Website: crate-barrel
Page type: delivery-shipping
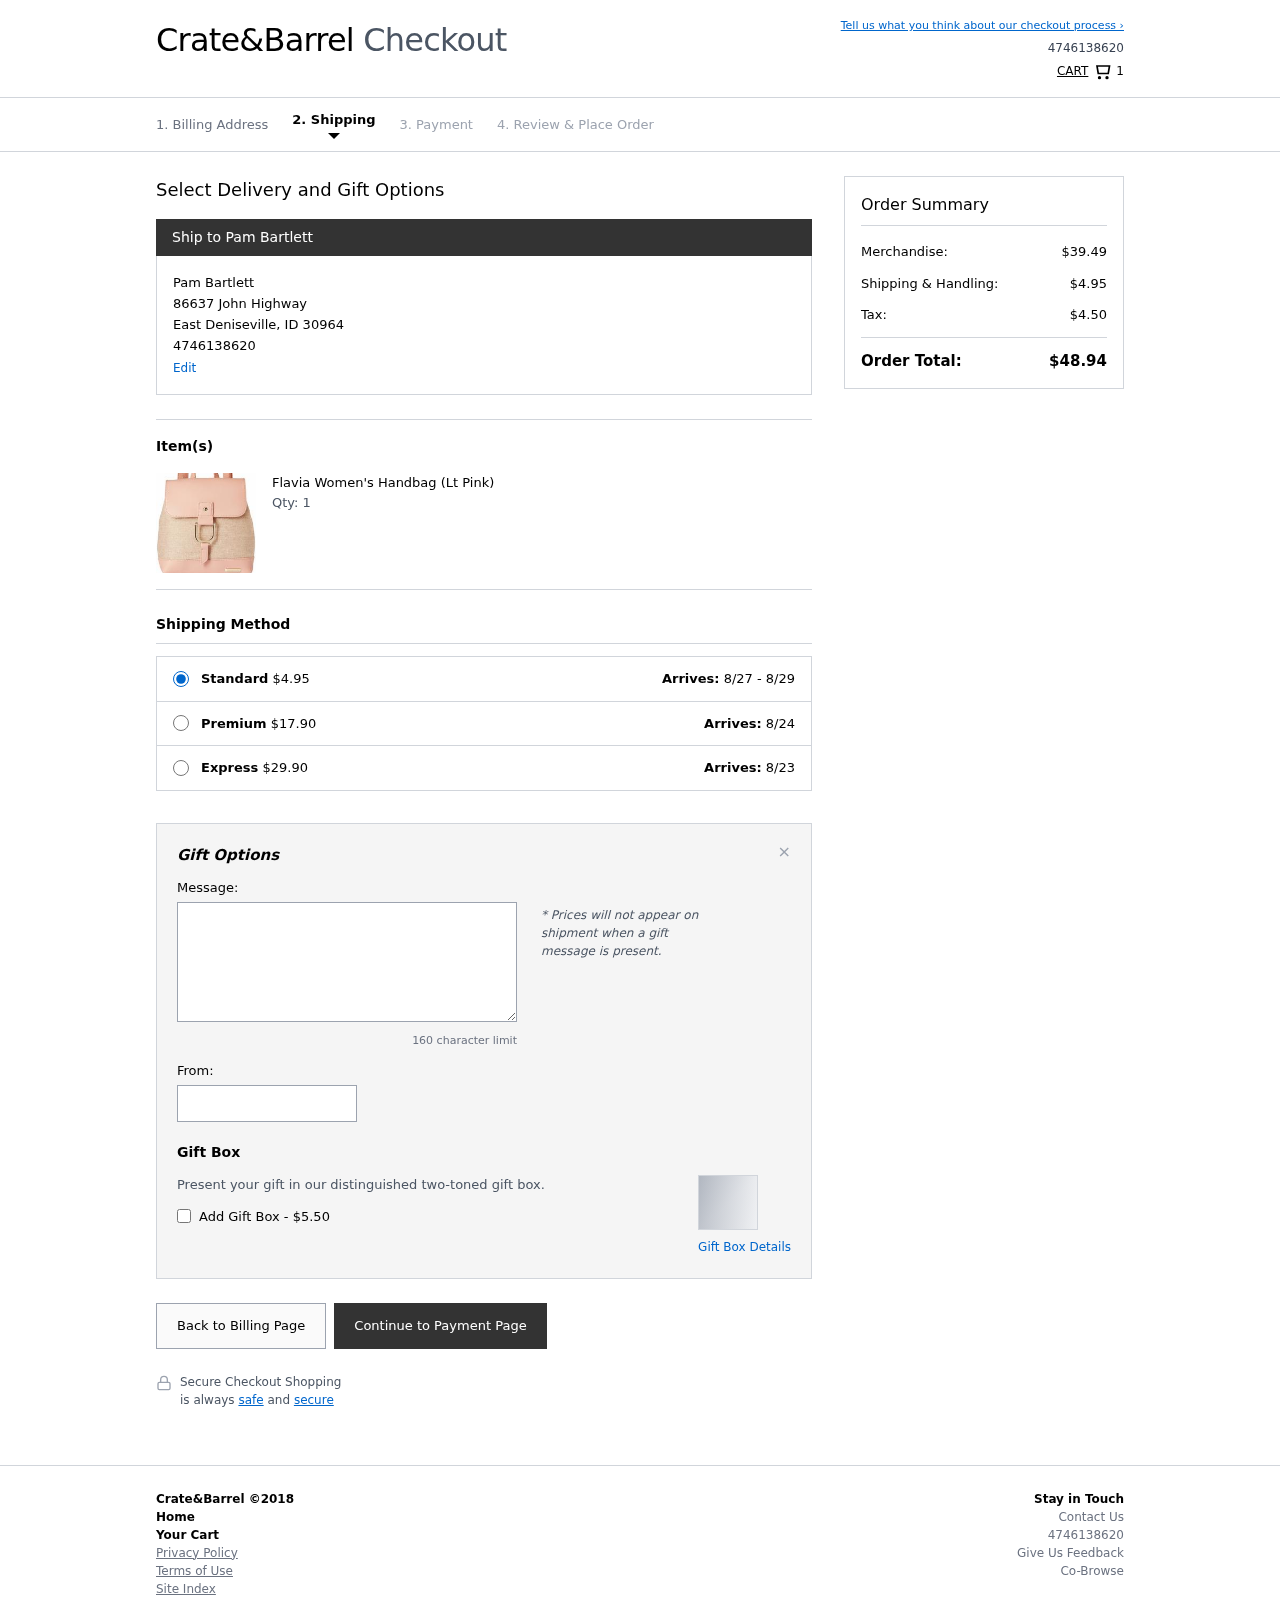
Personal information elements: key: PII_CITY
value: East Deniseville
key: PII_FULLNAME
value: Pam Bartlett
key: PII_PHONE
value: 4746138620
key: PII_POSTCODE
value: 30964
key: PII_STATE_ABBR
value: ID
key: PII_STREET
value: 86637 John Highway
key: PII_FIRSTNAME
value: Pam
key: PII_LASTNAME
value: Bartlett
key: PII_FULLNAME2
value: Pam Bartlett
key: PII_FULLNAME3
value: Pam Bartlett
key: PII_FIRSTNAME2
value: Pam
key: PII_FIRSTNAME3
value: Pam
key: PII_LASTNAME2
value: Bartlett
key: PII_LASTNAME3
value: Bartlett
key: PII_FIRSTNAME_DERIVED
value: Pam
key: PII_LASTNAME_DERIVED
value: Bartlett
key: PII_FULLNAME_DERIVED
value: Pam Bartlett
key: PII_NAME_FULL_DERIVED
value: Pam Bartlett
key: PII_PHONE_LINE
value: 8620
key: PII_PHONE_SUFFIX
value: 8620
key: PII_PHONE2
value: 4746138620
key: PII_PHONE3
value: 4746138620
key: PII_PHONE_NUMERIC
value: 4746138620
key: PII_PHONE_LINE_NUMERIC
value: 8620
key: PII_PHONE_SUFFIX_NUMERIC
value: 8620
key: PII_PHONE2_NUMERIC
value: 4746138620
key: PII_PHONE3_NUMERIC
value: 4746138620
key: PII_PHONE_DIGITS
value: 4746138620
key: PII_PHONE_LAST4
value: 8620
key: PII_GIFT_MESSAGE
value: Hey Jeremy! I remember you mentioning you needed a little pop of color for your outfits, so I picked this up for you. Hope it adds a nice touch to your style! Enjoy!
Pam
Product elements: key: PRODUCT1_NAME
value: Flavia Women's Handbag (Lt Pink)
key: PRODUCT1_QUANTITY
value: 1
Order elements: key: ORDER_NUM_ITEMS
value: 1
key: ORDER_SHIPPING_COST
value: $4.95
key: ORDER_DELIVERY_DATE
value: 8/27 - 8/29
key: PREMIUM_SHIPPING_COST
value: $17.90
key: PREMIUM_DELIVERY_DATE
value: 8/24
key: EXPRESS_SHIPPING_COST
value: $29.90
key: EXPRESS_DELIVERY_DATE
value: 8/23
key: ORDER_SUBTOTAL
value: $39.49
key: ORDER_SHIPPING_COST2
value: $4.95
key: ORDER_TAX
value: $4.50
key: ORDER_TOTAL
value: $48.94